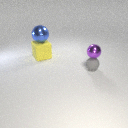
large blue metal sphere above large yellow rubber cube